Interaction volume radius: 5 \u00c5
Interaction volume height: 20 \u00c5
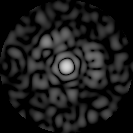
Disorder parameter: 0.8468